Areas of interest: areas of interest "Training Institution"
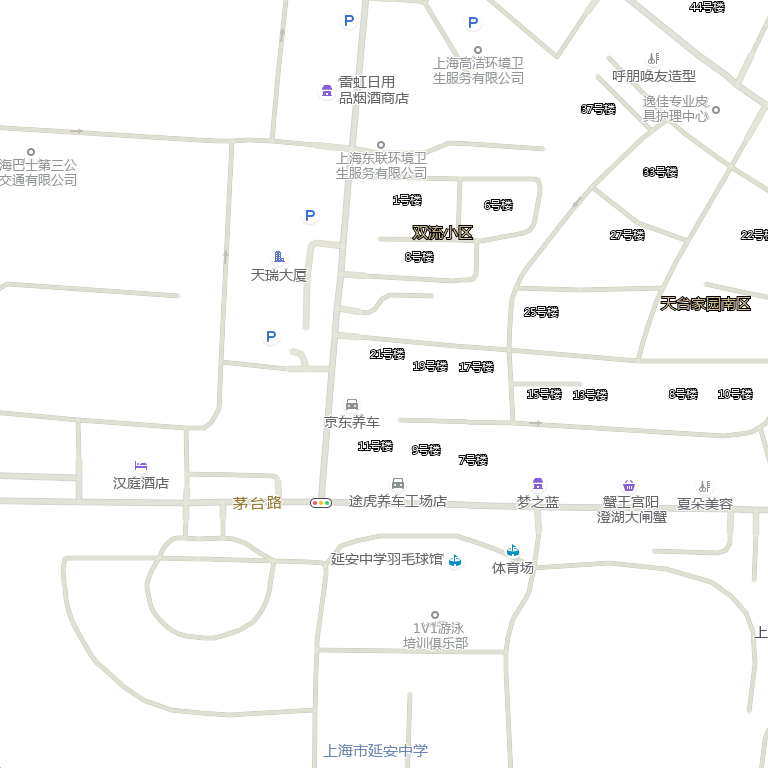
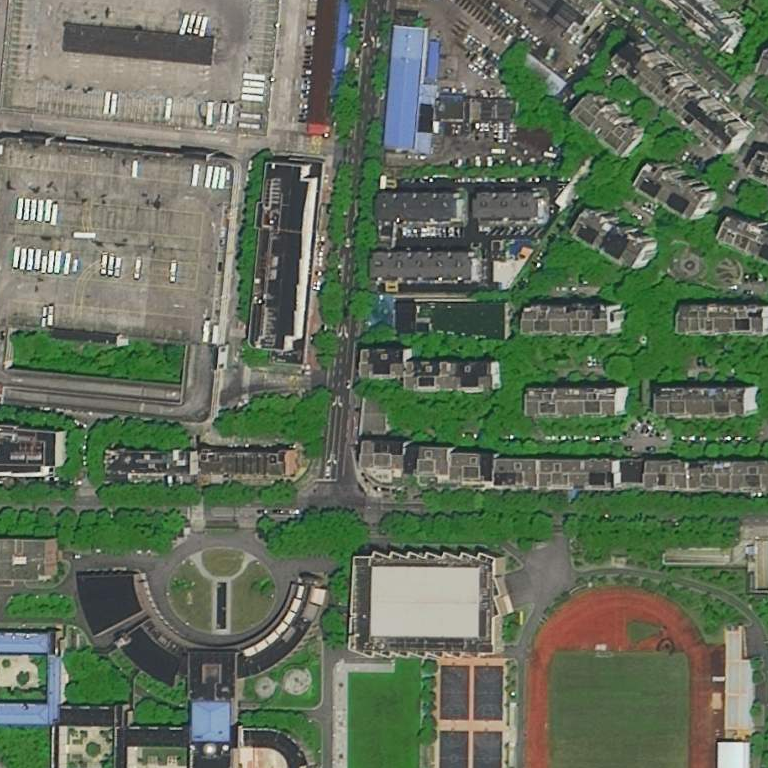